Question: I have a ball generator, that "generates" and adds balls(circles) to the simulation.
The ball is to be removed when it hits a static poly in list 's_boxes'.
This is done by a collision handler 'ball_wall_collision'.
The following pop-up window does what it's name says, it pops-up

Ball Generator
'''
class BallGenerator:
def __init__(self, min_y, max_y, x):
self.min = min_y
self.max = max_y
self.x = x
self.counter = 0
def bowl(self, balls):
global ball_bowled
y = random.randint(self.min, self.max)
pos = to_pymunk((self.x,y))
r = 10
m = 15
i = pm.moment_for_circle(m, 0, r)
b = pm.Body(m,i)
b.position = pos
f_x = random.randint(-600000,-400000)
b.apply_force( (f_x,0.0),(0,0) )
ball = pm.Circle(b, r)
ball.elasticity = 0.75
ball.friction = 0.95
balls.append(ball)
space.add(ball,b)
print 'bowled'
ball_bowled += 1
def handle(self, balls):
if self.counter == FPS:
self.bowl(balls)
self.counter = 0
self.counter += 1
'''
Collision handler
'''
def ball_wall_collision(space, arb, balls, s_boxes):
shapes = arb.shapes
boxes = [box[0] for box in s_boxes] # Get walls
ball = None
wall = None
for ba in balls:
if ba in shapes:
ball = ba
break
for box in boxes:
if box in shapes:
wall = box
break
if wall and ball:
print 'removing'
space.remove(ball, ball.body) # Where the runtime problem happens
balls.remove(ball)
print 'removed'
return False
else:
return True
space.add_collision_handler(0,0,begin=ball_wall_collision,
balls=balls,s_boxes=s_boxes) # Other args to function
'''
What am I doing wrong in the collision handling??
- 'space.remove'-
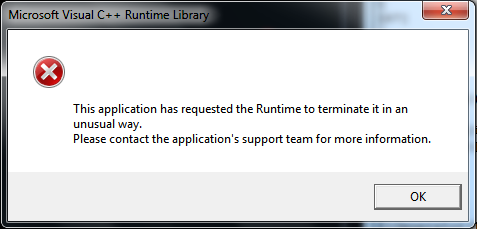
Answer: It looks like the problem is that you try to remove objects from the space in a collision handler during the simulation step.
Instead you can try with either manually collect all the balls into a list and then call remove after the step, or queue up removes with the post step callback like this:
'''
space.add_post_step_callback(space.remove, ball)
space.add_post_step_callback(space.remove, ball.body)
'''
(untested code)
I should probably try and make this more obvious in the API docs.. I wonder if it would be a good idea to automatically schedule the remove until end of step, or the less intrusive option, trigger a assert in python so you dont get the c++ error.